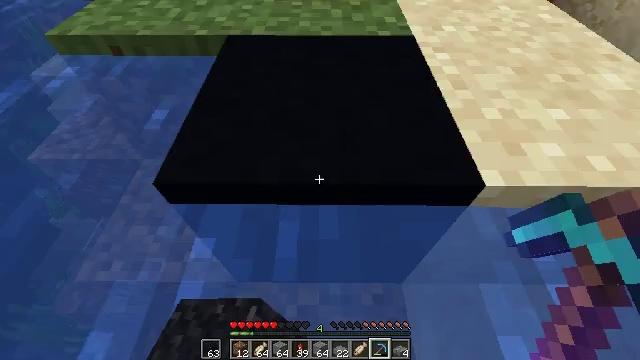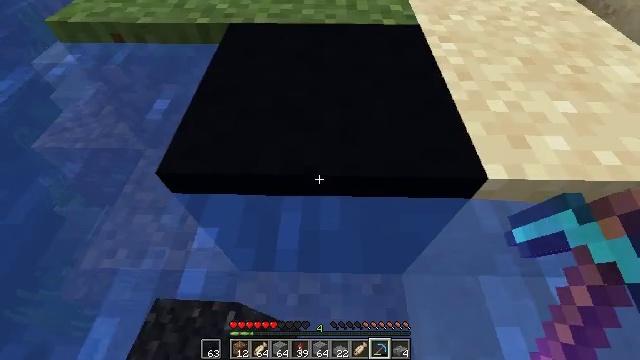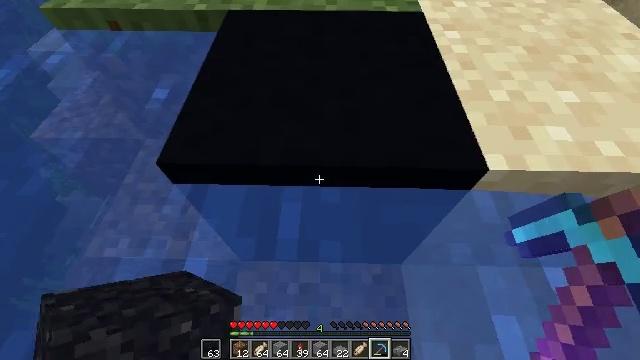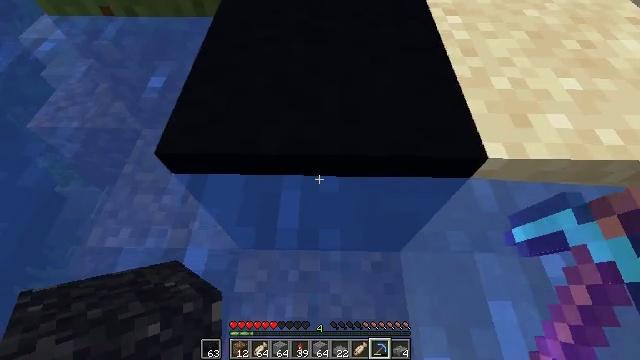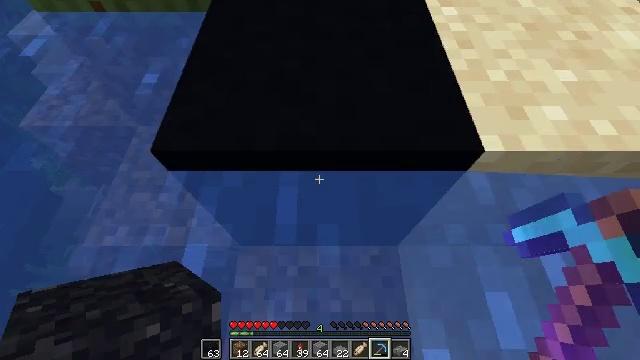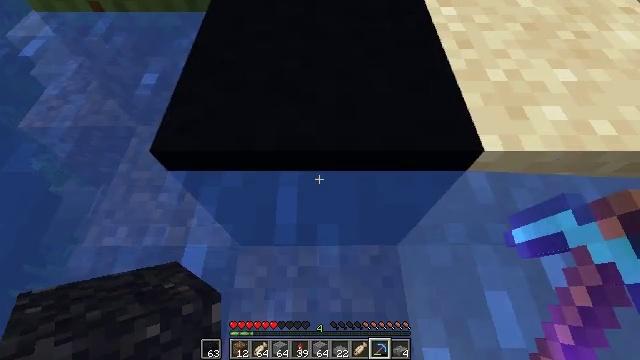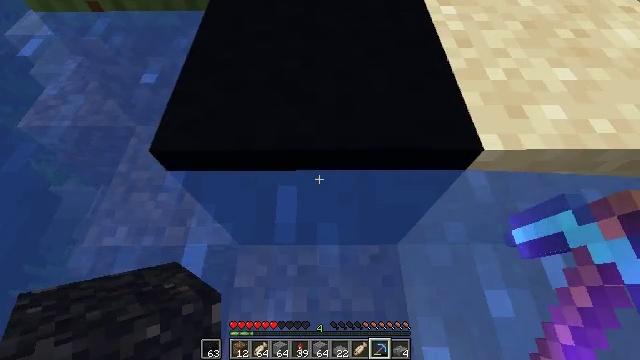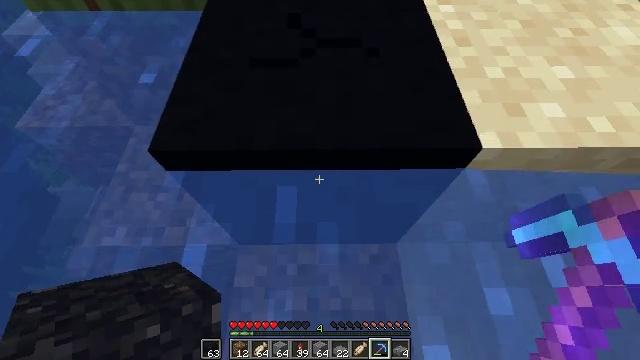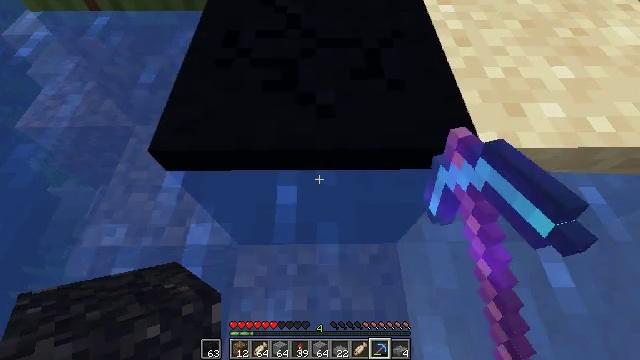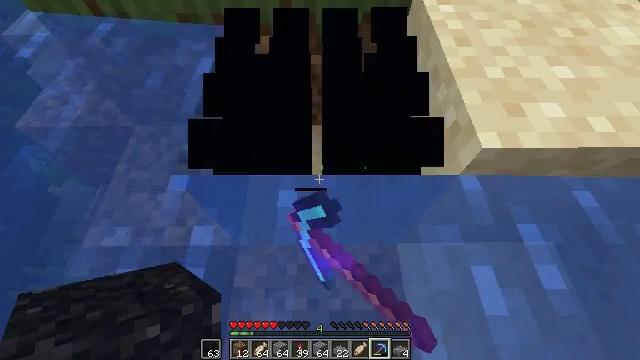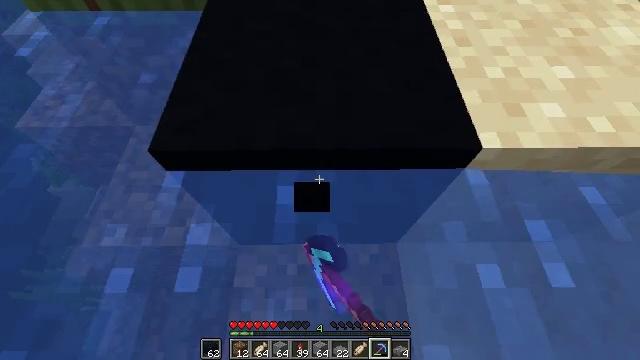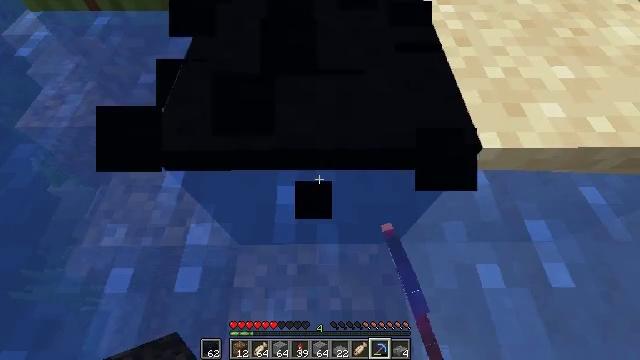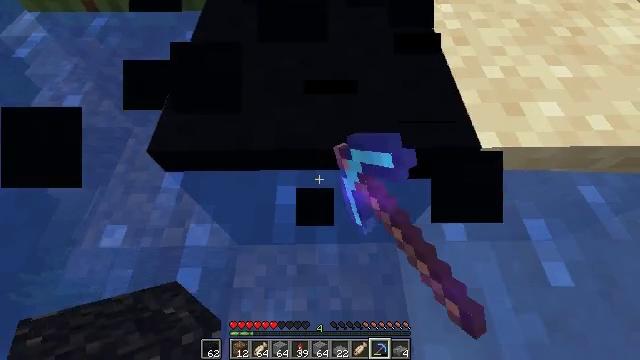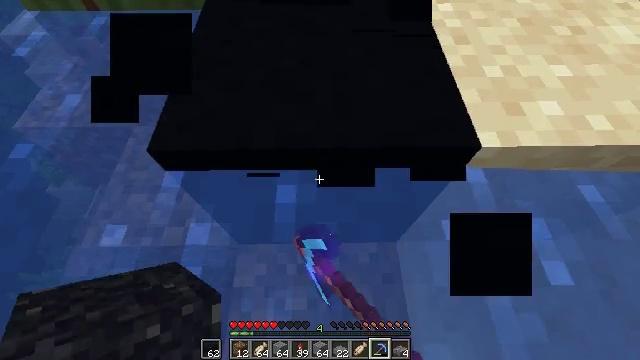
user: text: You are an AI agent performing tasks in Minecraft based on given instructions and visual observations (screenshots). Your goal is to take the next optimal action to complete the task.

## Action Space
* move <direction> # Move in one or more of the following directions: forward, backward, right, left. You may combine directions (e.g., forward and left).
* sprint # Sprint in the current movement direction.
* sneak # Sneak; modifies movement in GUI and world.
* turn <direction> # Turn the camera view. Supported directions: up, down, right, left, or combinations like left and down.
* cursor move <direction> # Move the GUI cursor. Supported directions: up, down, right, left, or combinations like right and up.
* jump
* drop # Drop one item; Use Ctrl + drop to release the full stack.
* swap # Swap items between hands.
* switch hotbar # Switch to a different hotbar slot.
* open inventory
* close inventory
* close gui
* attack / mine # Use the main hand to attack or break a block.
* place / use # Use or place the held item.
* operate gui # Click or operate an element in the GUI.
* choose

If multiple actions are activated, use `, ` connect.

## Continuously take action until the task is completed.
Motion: motion action
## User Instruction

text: Collect black concrete for building projects.
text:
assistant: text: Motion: turn down
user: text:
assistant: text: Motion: turn down
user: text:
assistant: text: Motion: turn down
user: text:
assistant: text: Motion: turn right and down
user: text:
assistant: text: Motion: no_op
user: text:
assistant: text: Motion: use / place
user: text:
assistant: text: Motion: attack / mine and use / place
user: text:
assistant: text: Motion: attack / mine and use / place
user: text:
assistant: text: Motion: attack / mine and use / place
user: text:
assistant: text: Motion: attack / mine and use / place
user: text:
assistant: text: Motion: attack / mine and use / place
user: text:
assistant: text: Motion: attack / mine and use / place
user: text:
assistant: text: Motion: attack / mine and use / place
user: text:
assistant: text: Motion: attack / mine and use / place